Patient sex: F
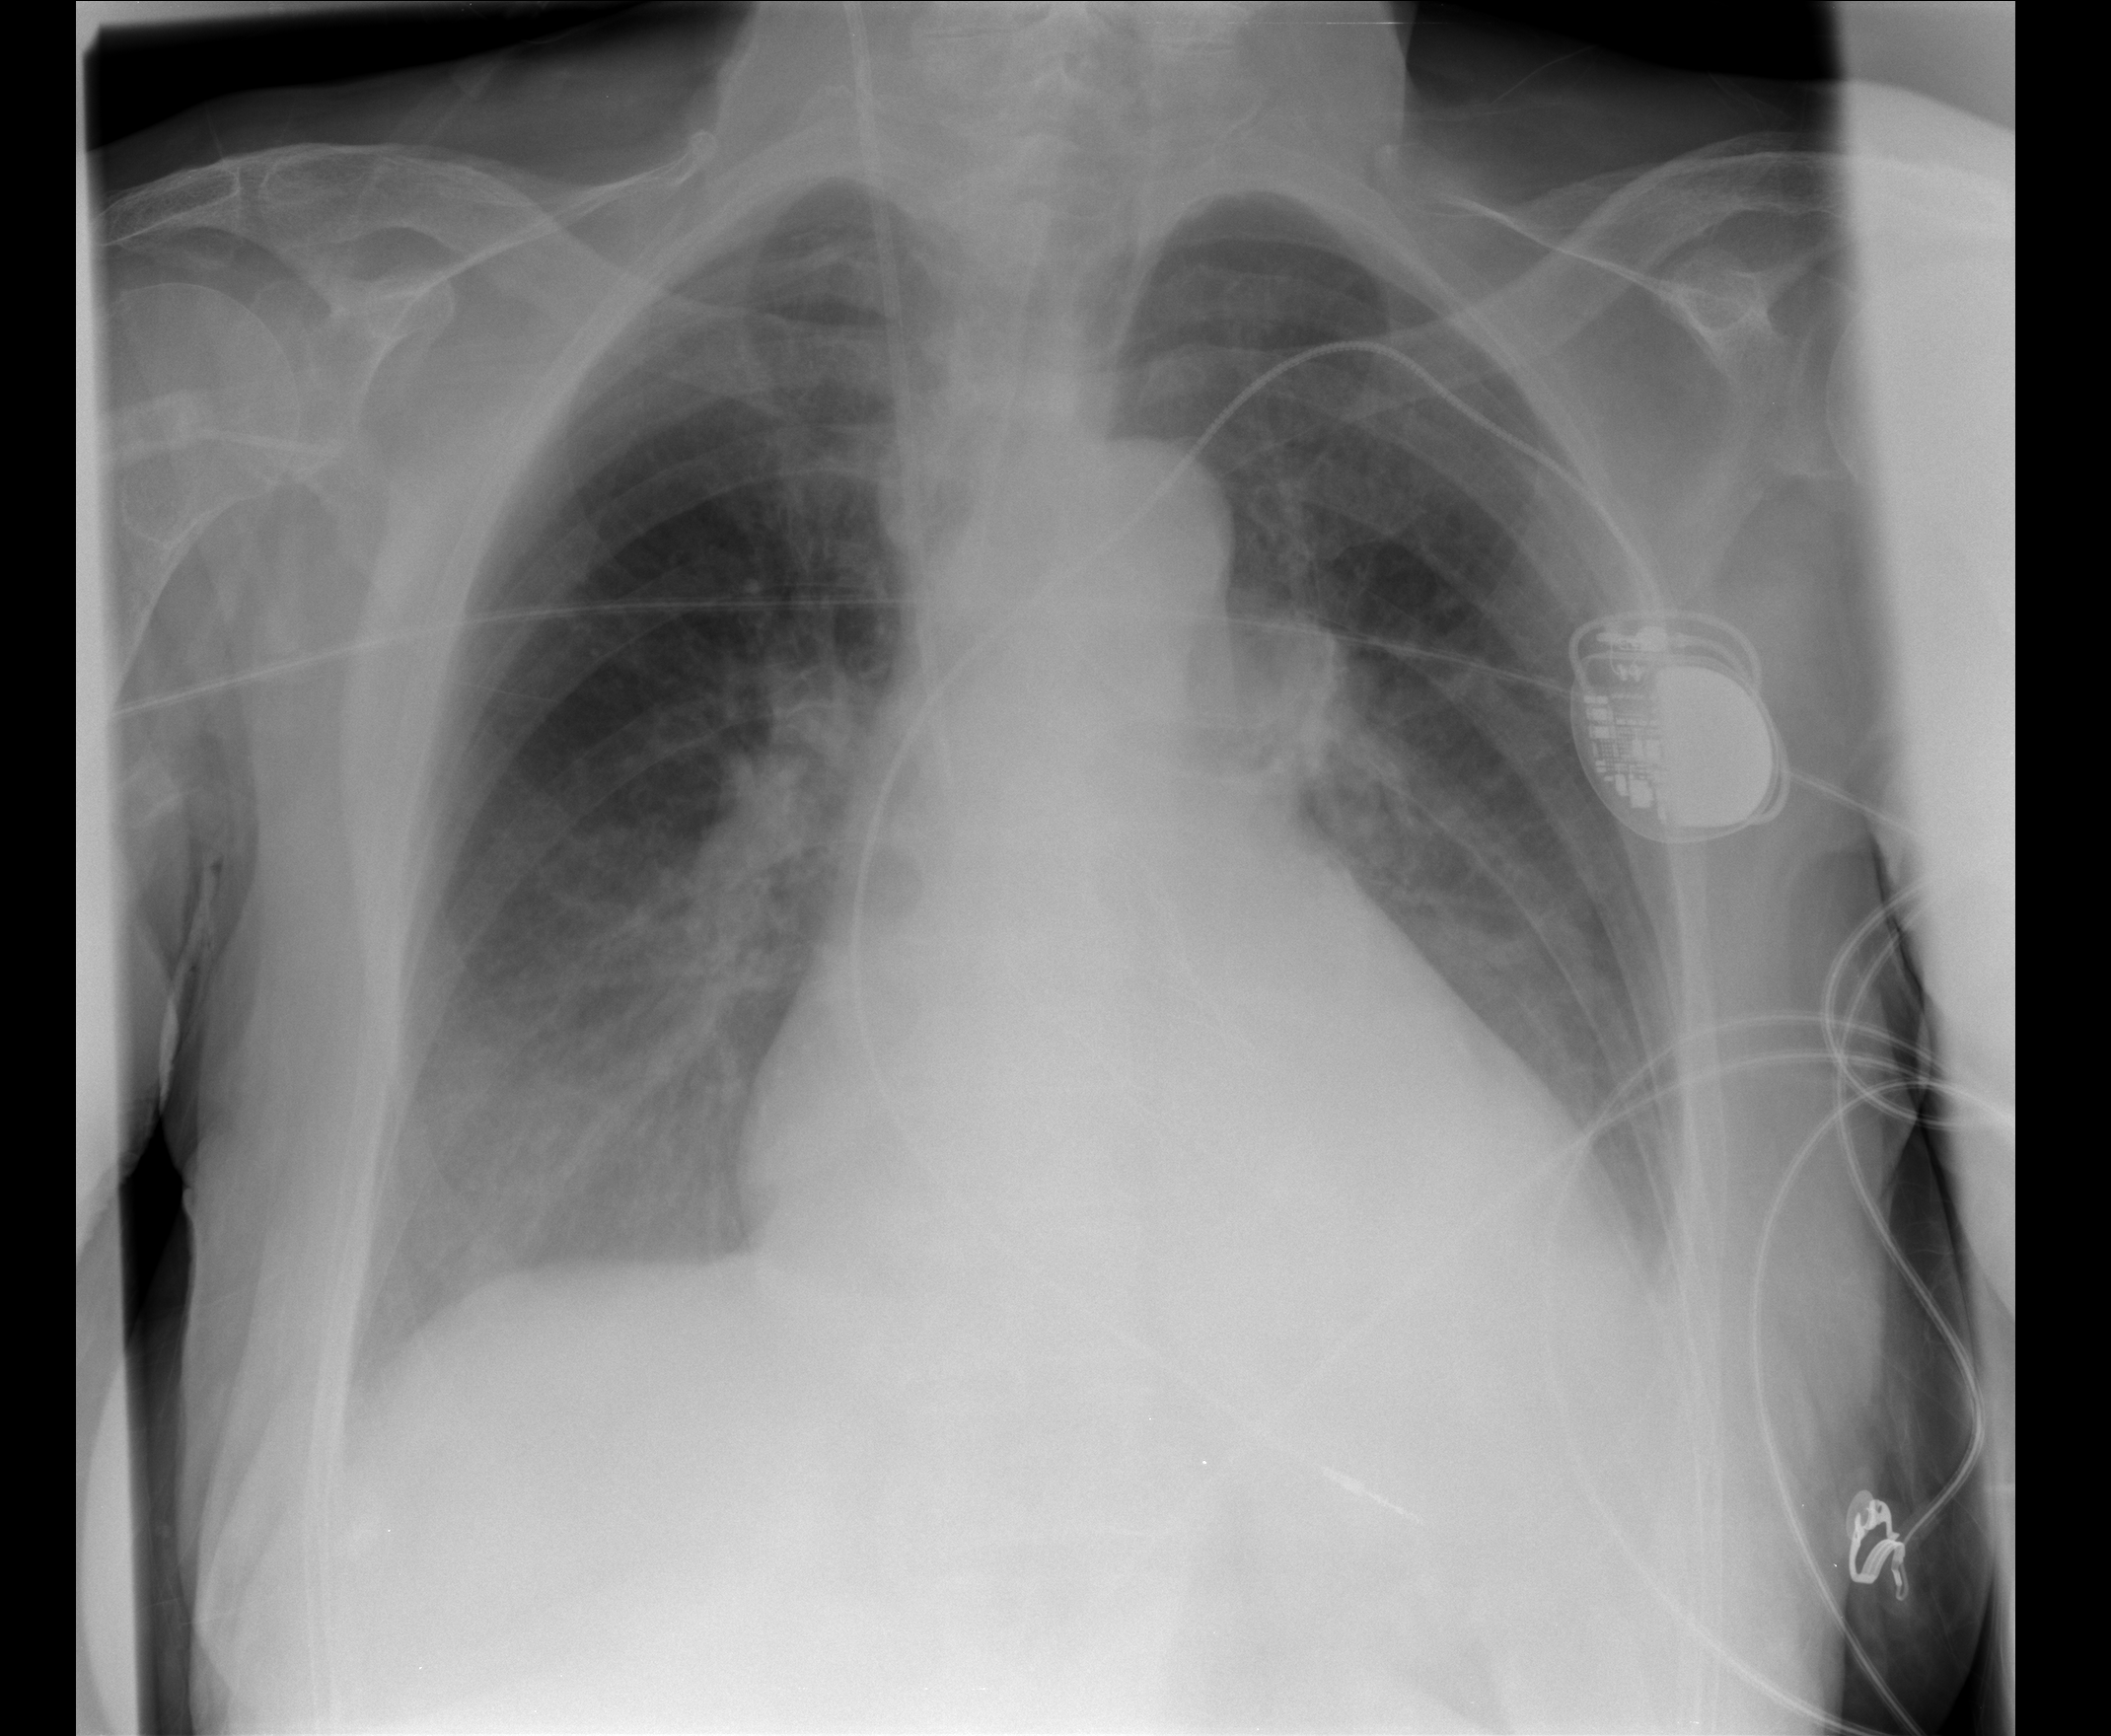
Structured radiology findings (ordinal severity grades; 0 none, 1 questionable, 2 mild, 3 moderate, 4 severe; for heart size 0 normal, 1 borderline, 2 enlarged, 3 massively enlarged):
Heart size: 2
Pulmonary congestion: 0
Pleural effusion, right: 1
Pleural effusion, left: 2
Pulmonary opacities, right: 0
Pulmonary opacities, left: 0
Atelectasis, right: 2
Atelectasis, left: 2